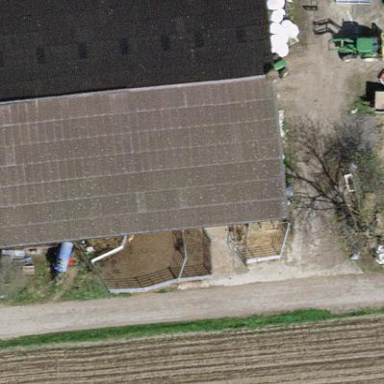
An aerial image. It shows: Farm auxiliary building.